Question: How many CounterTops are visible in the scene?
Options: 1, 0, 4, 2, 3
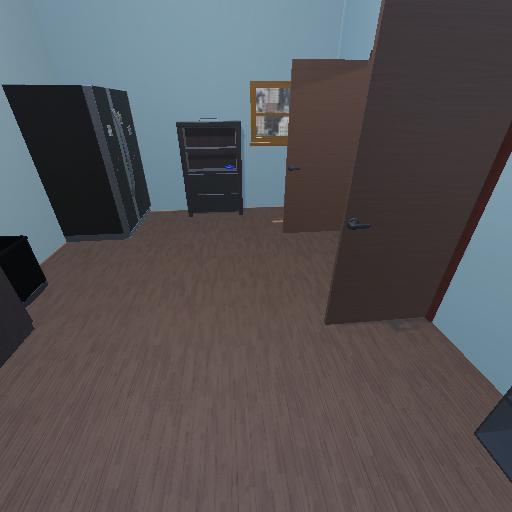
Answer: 1